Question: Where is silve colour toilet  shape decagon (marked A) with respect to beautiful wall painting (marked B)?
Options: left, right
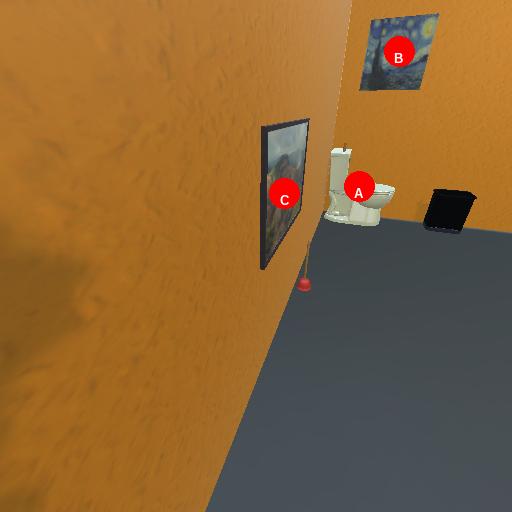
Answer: left